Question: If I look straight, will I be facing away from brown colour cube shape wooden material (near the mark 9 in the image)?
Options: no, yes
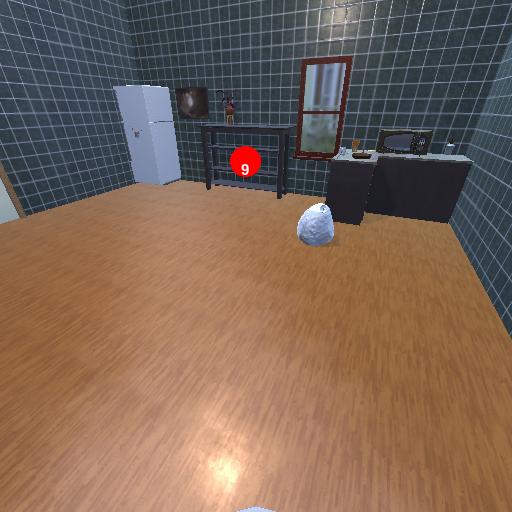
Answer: no